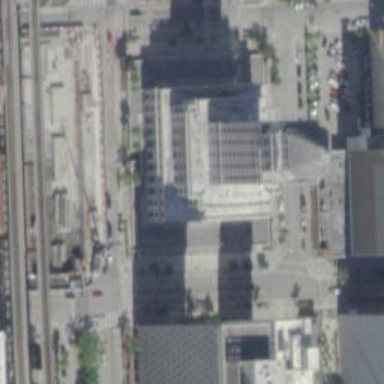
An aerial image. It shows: Courthouse building.